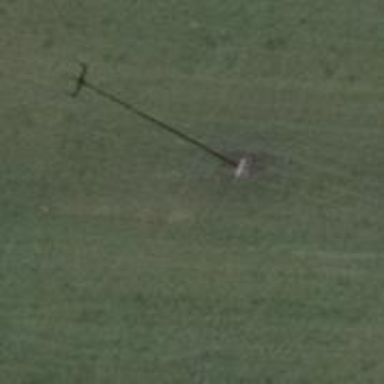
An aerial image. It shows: Power pole.